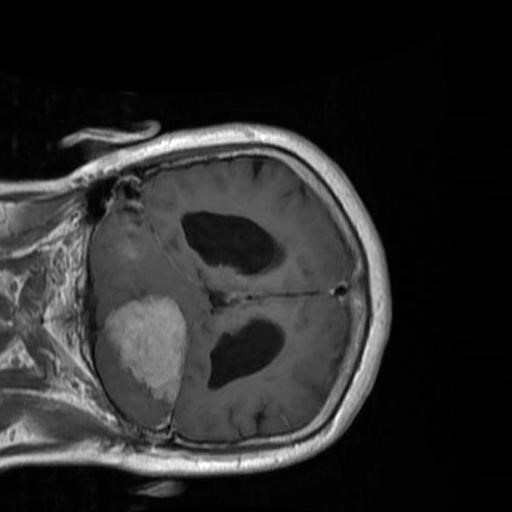
Label: brain_menin